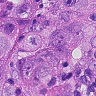
Metastatic tissue present: yes